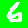
Digit: 6